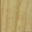
Piece: xx